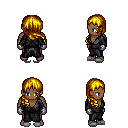
a pixel art fantasy rpg character, male body template, human, dark skin, gray robe, white pants, blonde right-swept hairstyle, metal gloves, white slippers, four views (front, back, left, right), 2x2 character sprite sheet, small pixel art, hard edges, no anti-aliasing